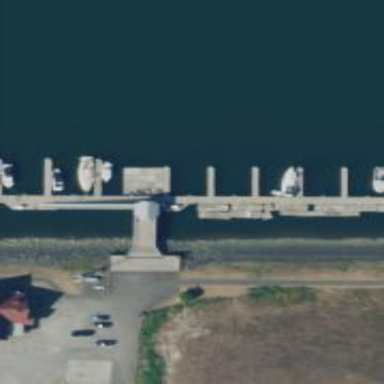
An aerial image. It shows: Man-made pier.